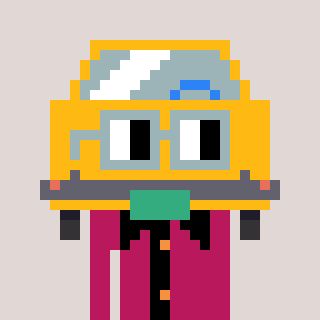
a pixel art character with square dark gray glasses, a taxi-shaped head and a darkpink-colored body on a warm background